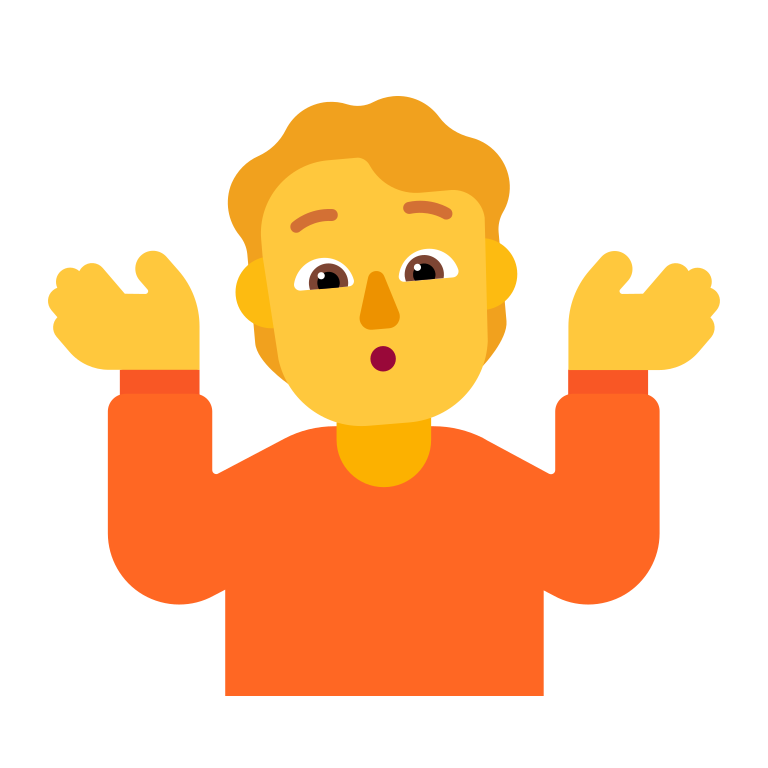
person shrugging flat default